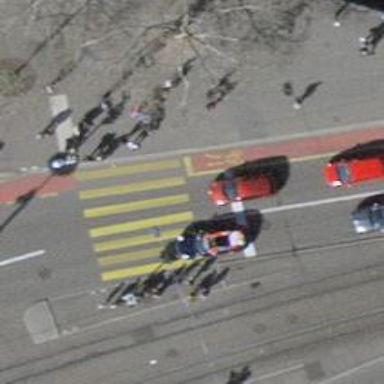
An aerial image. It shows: Road with traffic signals and zebra crossing with zebra markings.